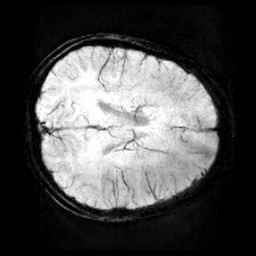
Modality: minIP
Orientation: axial
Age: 12
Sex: male
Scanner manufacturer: siemens
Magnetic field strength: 3 T
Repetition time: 0.027 s
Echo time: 0.02 s